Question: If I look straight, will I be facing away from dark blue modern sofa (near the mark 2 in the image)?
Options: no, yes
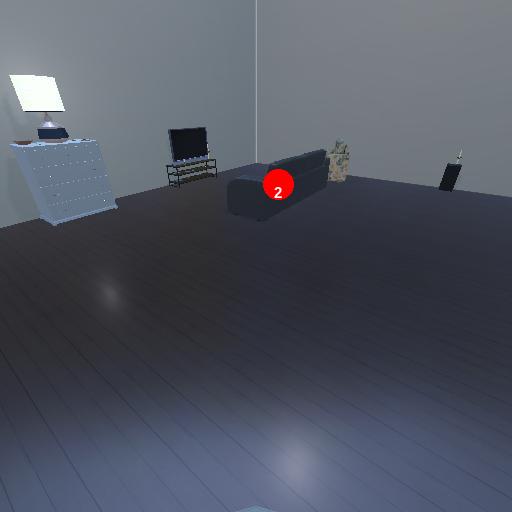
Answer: no